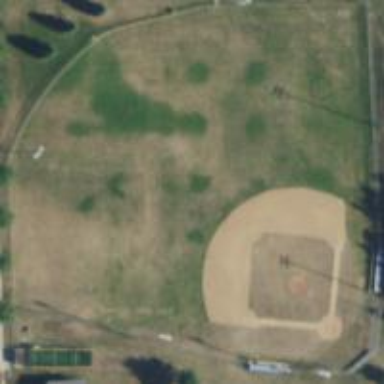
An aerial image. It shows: Baseball pitch for leisure land.